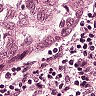
Metastatic tissue present: yes